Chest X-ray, PA view. Patient: 29 years old, sex M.
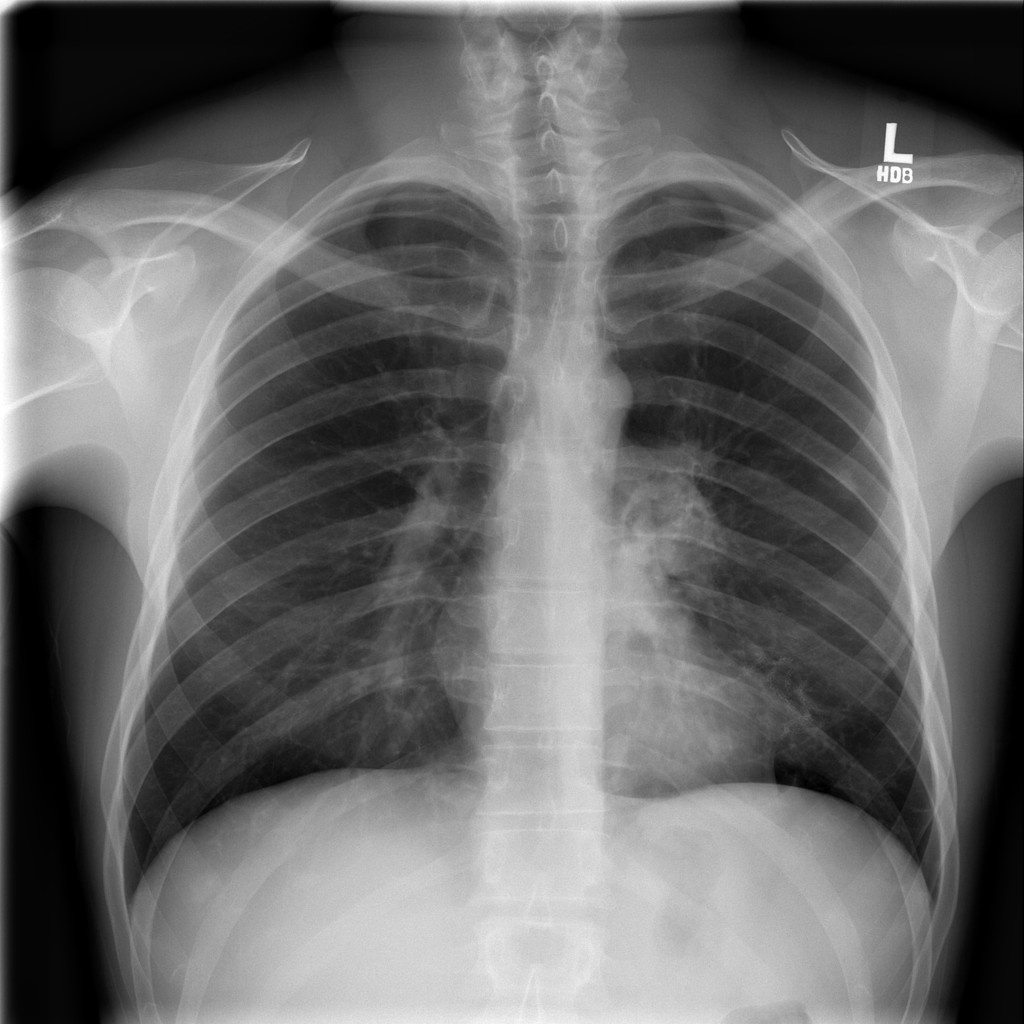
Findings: No Finding